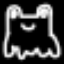
Label: frog